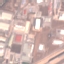
Land use / land cover: Industrial